Question: I have these tables and would like to query them to show the all clients and their groups (if any), the following image describes the case:

How to join tables to get the result using sql server?
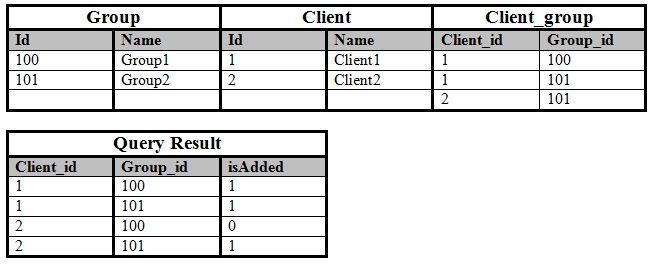
Answer: This looks like a lesson teaching CROSS JOIN. Because you want a row in your result for each intersection of client and group, whether or not it is valid, you want to cross join those tables then see if there is a matching record in client_group. In a working application this cross join could get unwieldy very quickly, with a few thousand groups and clients you'd have many millions of results.
Something like this should get your cartesian result and see if a matching record is found:
'''
SELECT
c.id 'client_id', g.Id 'group_id', ISNULL(cg.client_id)
FROM
(client c
CROSS JOIN group g)
LEFT JOIN client_group cg ON c.id = cg.client_id AND g.id = cg.group_id
'''
More on joining:
<URL>